You are looking at the envelope spectrum of a bearing's vibration signal. The marked vertical lines are the theoretical fault frequencies for the outer race, inner race, rolling elements, and cage. Classify the bearing condition as one of: normal, inner_race, outer_race, ball.
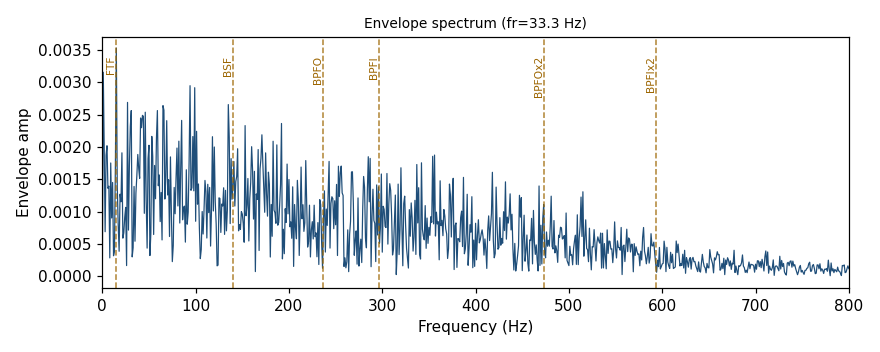
Answer: normal